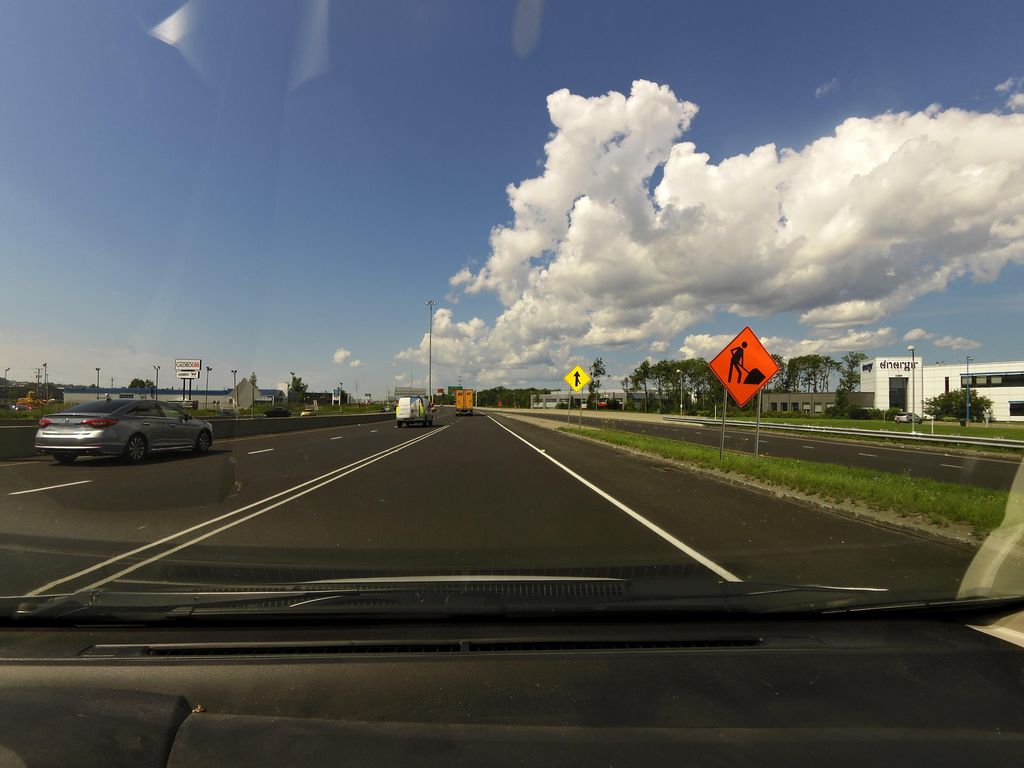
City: quebec_city